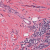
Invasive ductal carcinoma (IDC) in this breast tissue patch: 0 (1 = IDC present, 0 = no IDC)